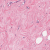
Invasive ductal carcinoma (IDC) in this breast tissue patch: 0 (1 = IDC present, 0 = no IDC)